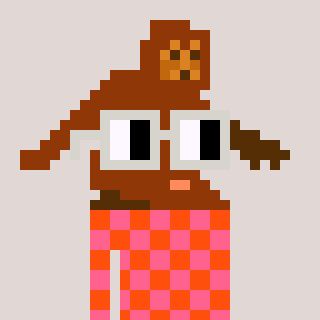
a pixel art character with square light gray glasses, a bigfoot-shaped head and a orange-colored body on a warm background